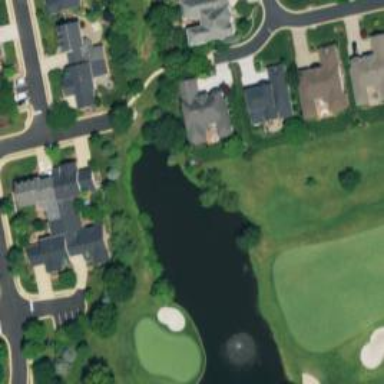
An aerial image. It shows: Water hazard on golf course. The hazard is natural water feature.